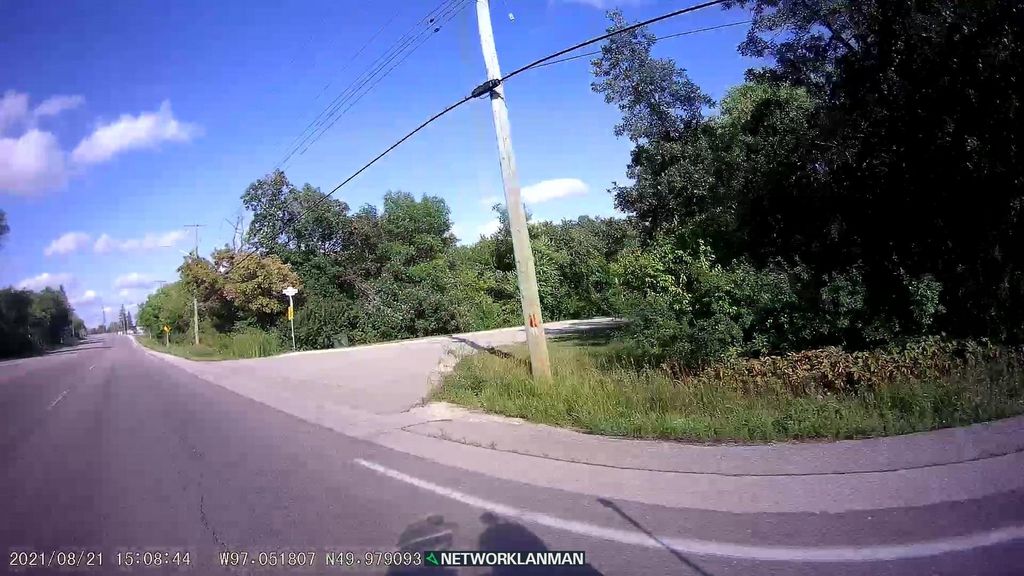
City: winnipeg